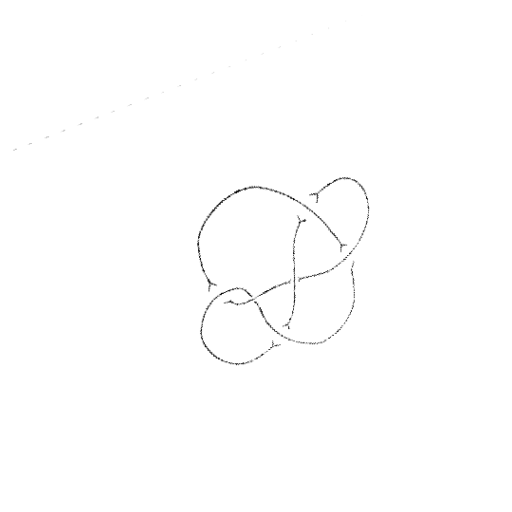
Crossing number: 6